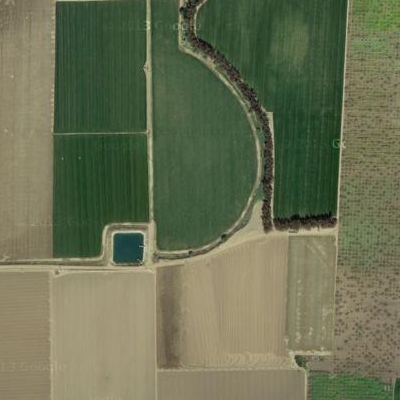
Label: Field